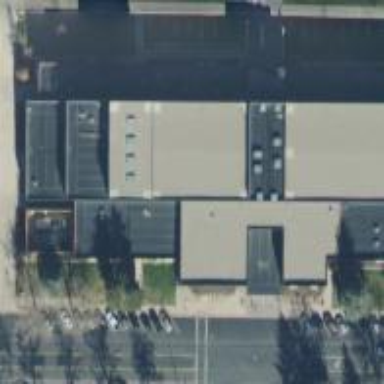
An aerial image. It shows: Theatre building.